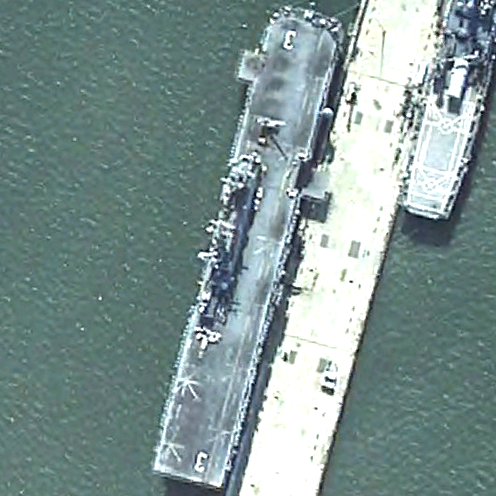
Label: assault